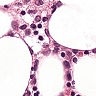
Metastatic tissue present: no